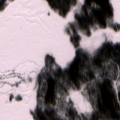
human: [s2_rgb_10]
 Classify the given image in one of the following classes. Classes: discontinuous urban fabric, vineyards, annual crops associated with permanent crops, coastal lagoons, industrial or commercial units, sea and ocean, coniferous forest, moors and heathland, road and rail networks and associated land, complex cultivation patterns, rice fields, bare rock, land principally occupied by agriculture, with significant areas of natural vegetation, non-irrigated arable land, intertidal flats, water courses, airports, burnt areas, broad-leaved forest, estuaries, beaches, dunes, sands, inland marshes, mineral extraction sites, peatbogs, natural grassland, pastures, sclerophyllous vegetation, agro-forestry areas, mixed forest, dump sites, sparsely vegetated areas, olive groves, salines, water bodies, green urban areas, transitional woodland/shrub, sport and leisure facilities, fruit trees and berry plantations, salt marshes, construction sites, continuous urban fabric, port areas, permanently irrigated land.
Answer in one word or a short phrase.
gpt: coniferous forest, mixed forest, transitional woodland/shrub, peatbogs